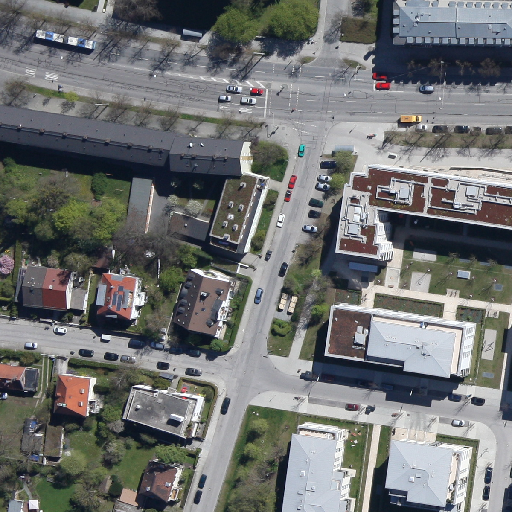
Referring expression: heavy-duty vehicle